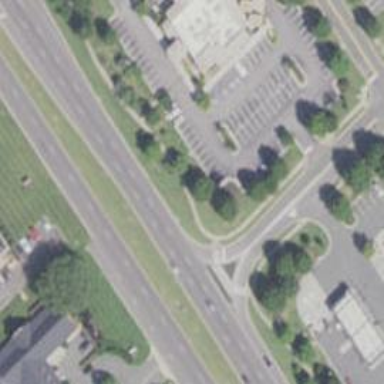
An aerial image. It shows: Asphalt road with primary link designation.